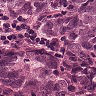
Metastatic tissue present: yes